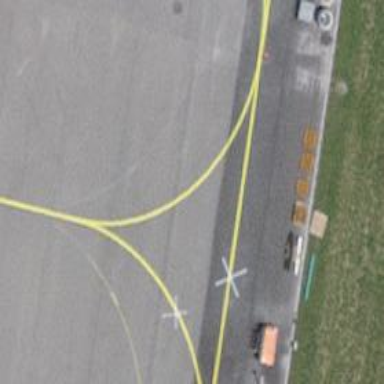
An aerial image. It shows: View of taxiway at the airport.